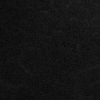
Atmospheric dust classification: dusty